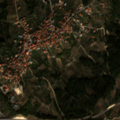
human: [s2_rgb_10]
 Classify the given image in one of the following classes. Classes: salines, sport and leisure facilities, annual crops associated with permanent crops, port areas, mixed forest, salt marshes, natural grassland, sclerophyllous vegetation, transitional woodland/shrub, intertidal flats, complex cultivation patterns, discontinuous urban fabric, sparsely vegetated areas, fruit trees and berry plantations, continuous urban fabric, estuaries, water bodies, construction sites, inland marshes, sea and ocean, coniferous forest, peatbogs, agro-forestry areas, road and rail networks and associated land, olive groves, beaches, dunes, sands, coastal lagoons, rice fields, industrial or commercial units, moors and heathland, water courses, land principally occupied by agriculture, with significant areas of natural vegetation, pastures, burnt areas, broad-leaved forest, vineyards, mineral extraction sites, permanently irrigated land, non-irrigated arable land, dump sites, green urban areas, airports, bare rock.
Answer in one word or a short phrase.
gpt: continuous urban fabric, vineyards, land principally occupied by agriculture, with significant areas of natural vegetation, mixed forest